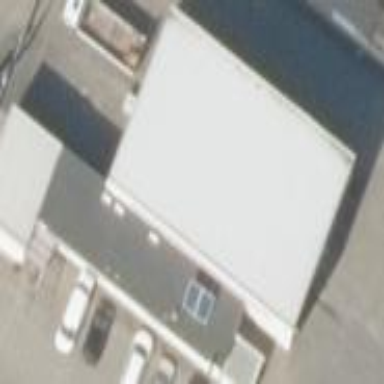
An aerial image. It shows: Commercial building.